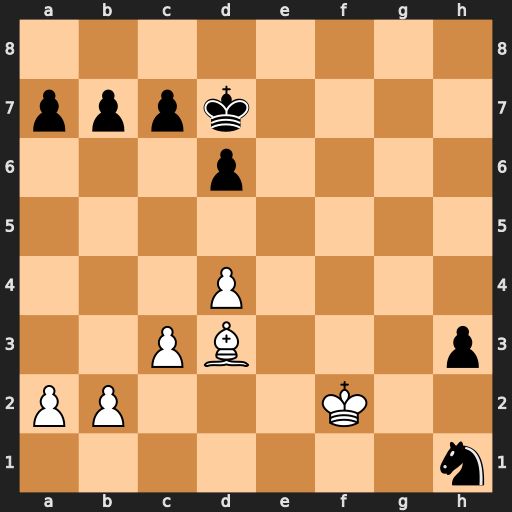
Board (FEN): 8/pppk4/3p4/8/3P4/2PB3p/PP3K2/7n
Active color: w
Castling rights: -
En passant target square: -
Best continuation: Kf3 Kc6 Bf1 h2 Bg2